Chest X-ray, PA view. Patient: 46 years old, sex F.
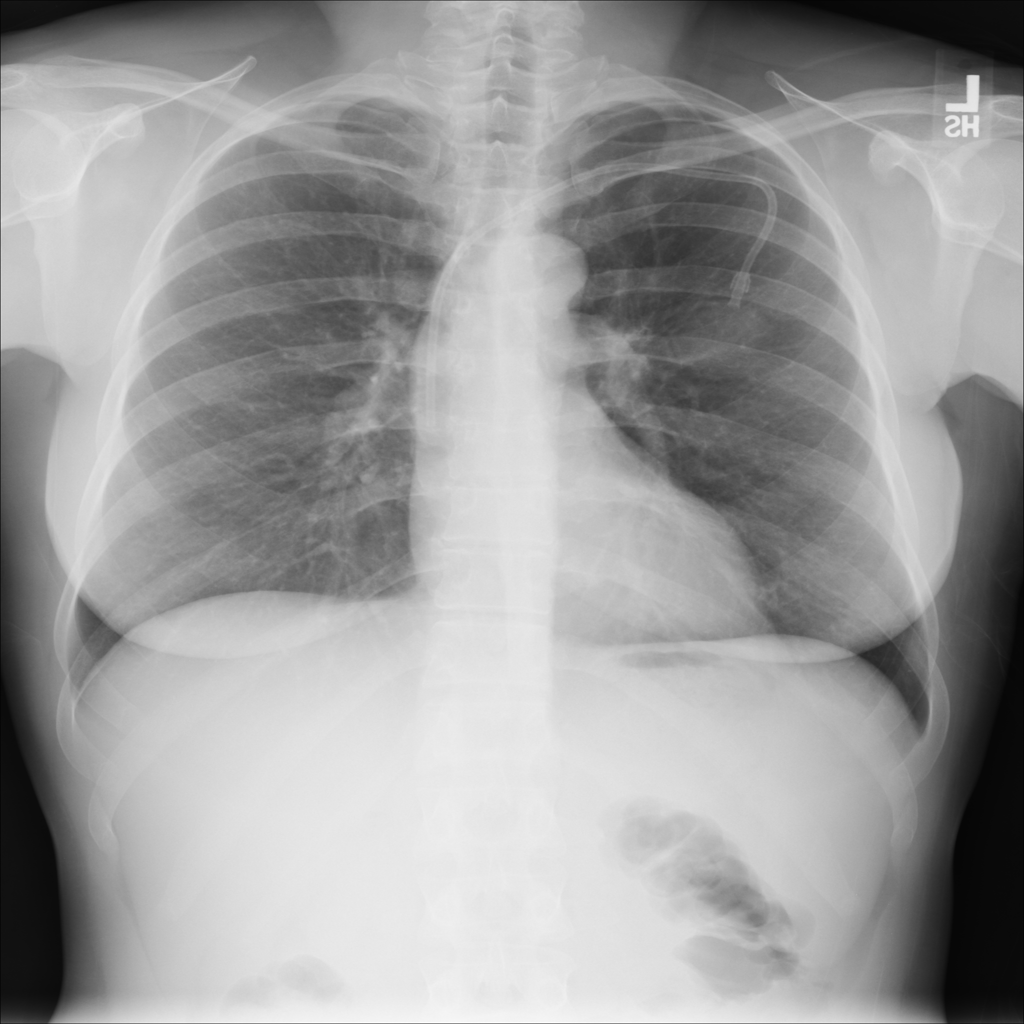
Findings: No Finding